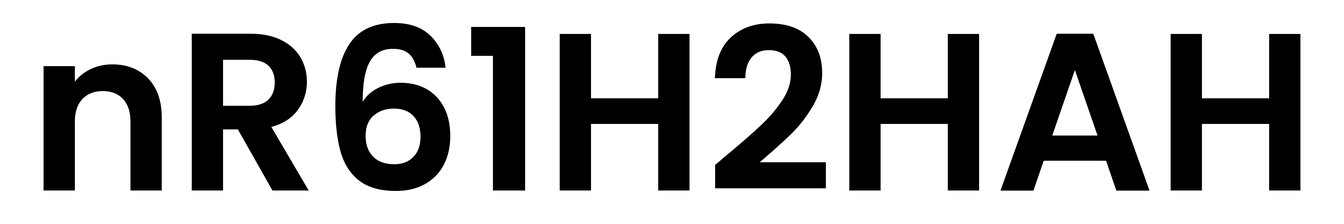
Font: Poppins-SemiBold